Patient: sex F, age 76
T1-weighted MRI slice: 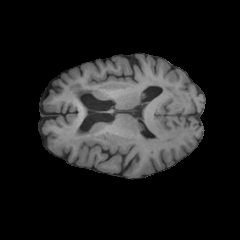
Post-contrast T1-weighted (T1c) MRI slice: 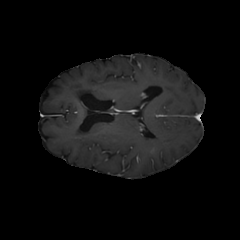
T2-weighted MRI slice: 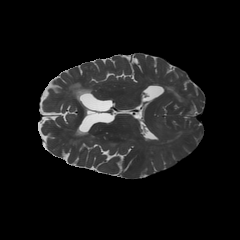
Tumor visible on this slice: yes
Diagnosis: Glioblastoma, IDH-wildtype
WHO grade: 4